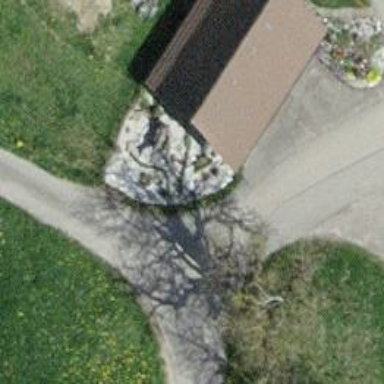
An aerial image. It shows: Barn.